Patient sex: M
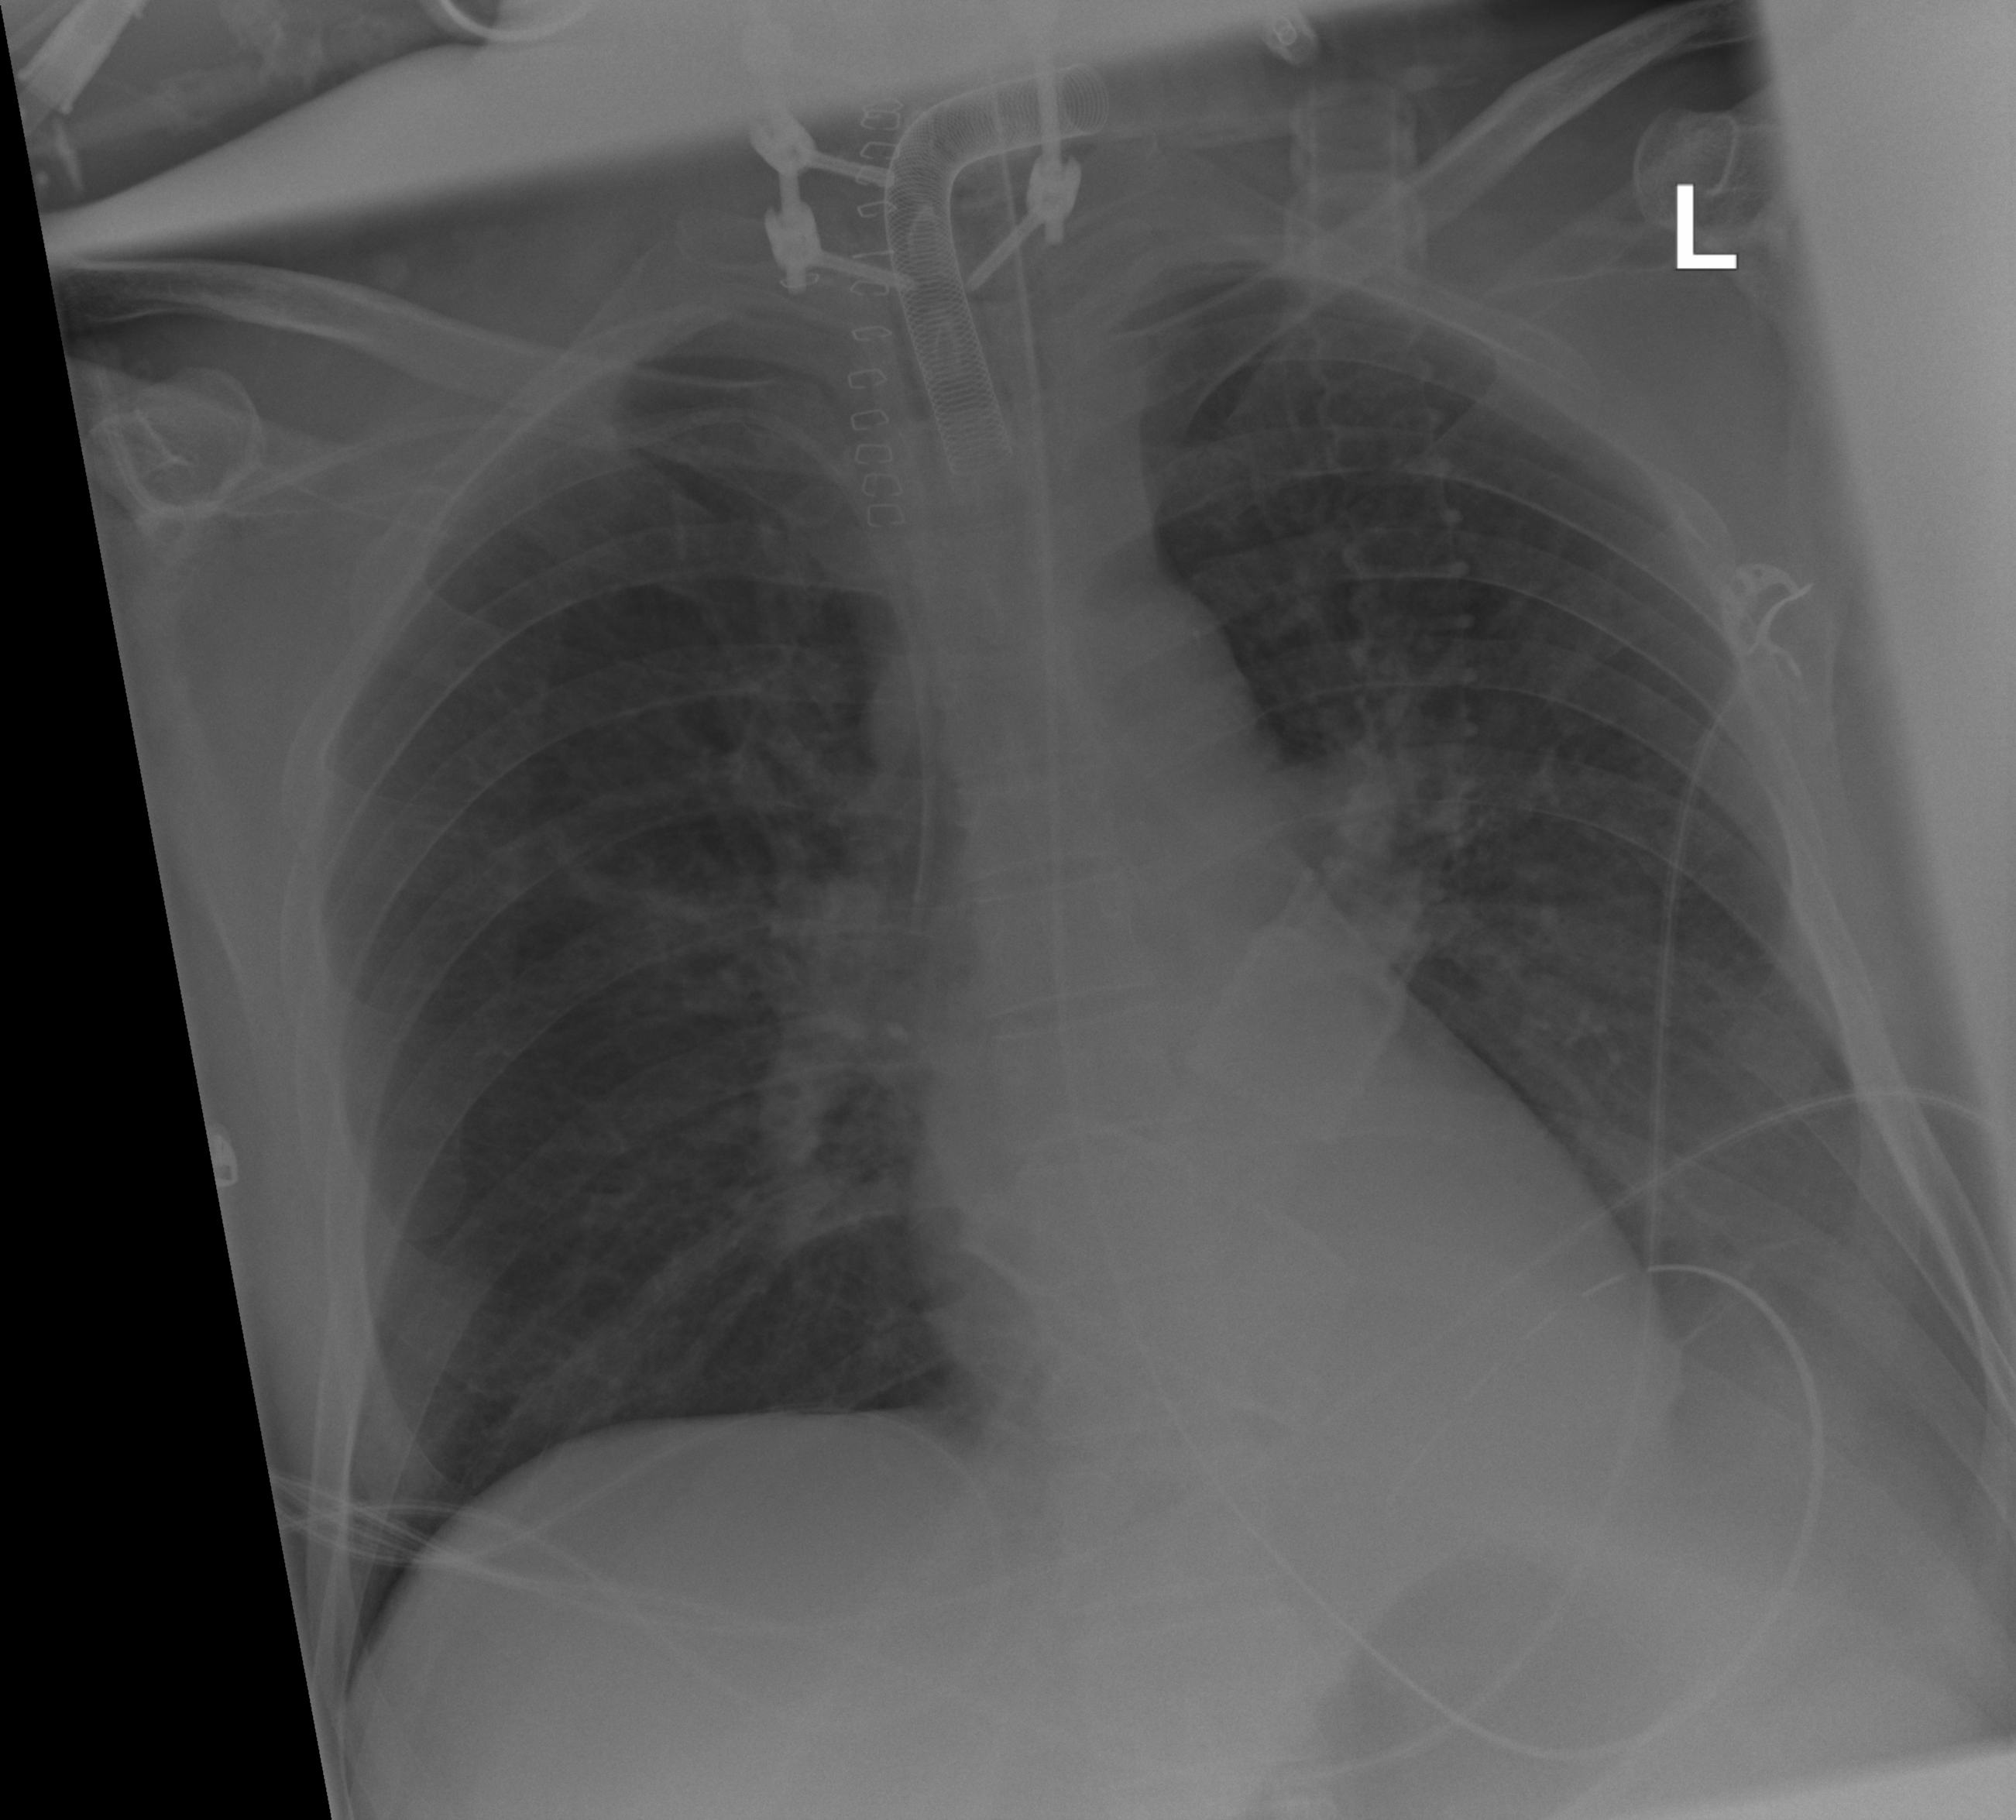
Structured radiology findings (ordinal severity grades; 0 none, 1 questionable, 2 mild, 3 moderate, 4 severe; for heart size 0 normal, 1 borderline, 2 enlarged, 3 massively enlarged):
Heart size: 0
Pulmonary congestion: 0
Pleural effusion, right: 0
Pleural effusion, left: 2
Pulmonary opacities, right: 0
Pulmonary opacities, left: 0
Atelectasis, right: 0
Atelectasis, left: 2